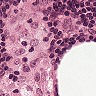
Metastatic tissue present: no